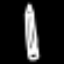
Label: pencil